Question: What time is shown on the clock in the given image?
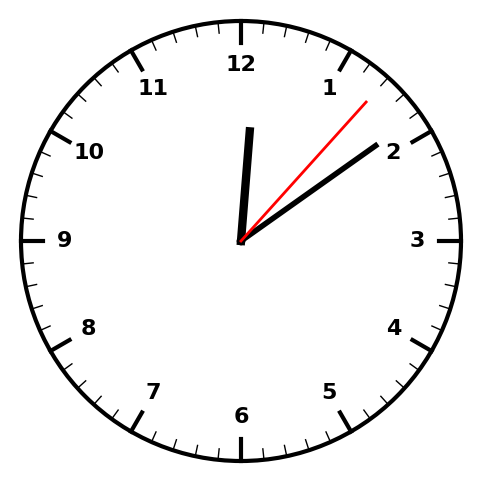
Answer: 12:09:07